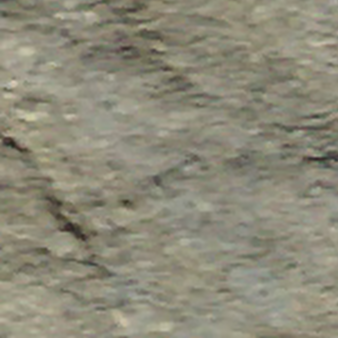
Label: other